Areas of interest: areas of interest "Amusement Park"
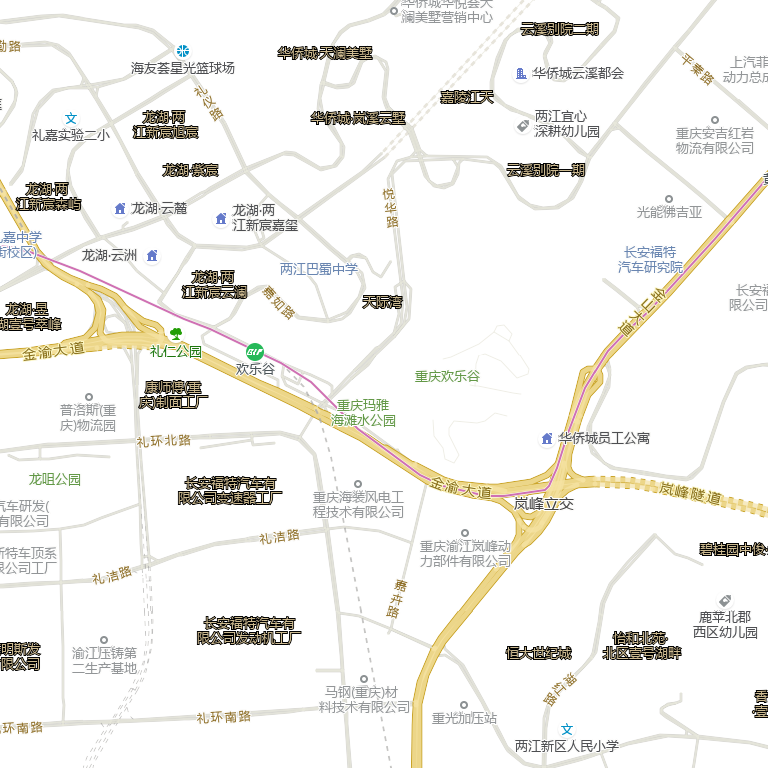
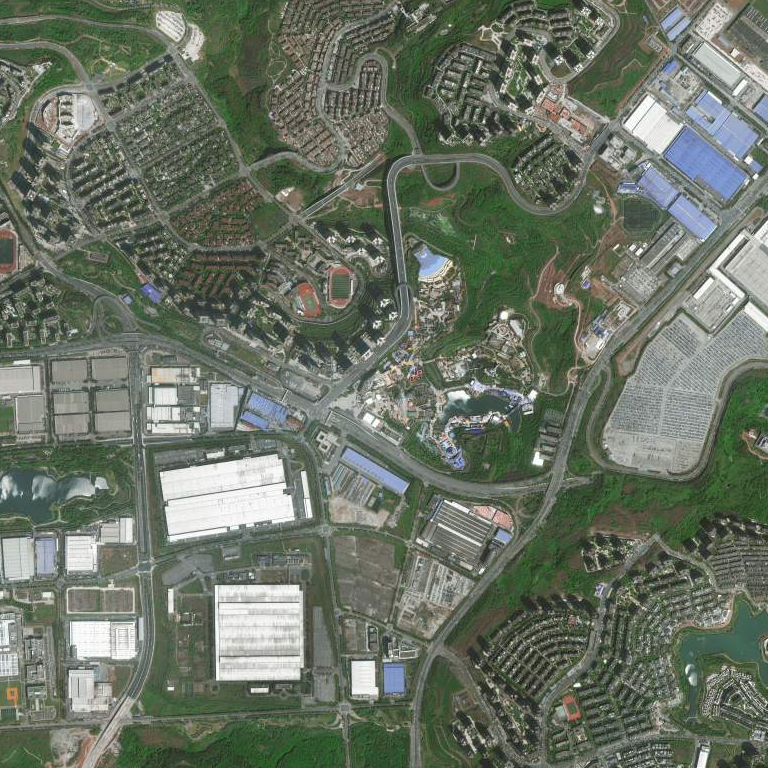